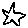
Label: star